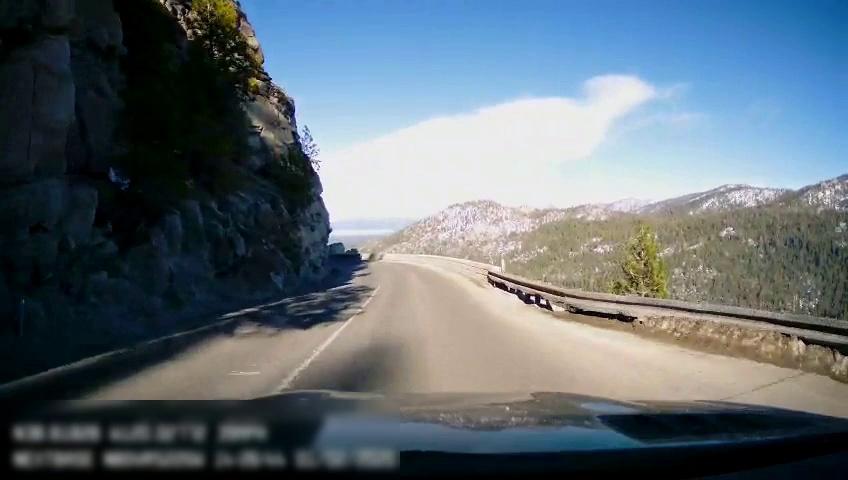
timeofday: Day
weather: Snowy
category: Drivable Space
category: Lanes | Current Lane